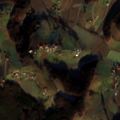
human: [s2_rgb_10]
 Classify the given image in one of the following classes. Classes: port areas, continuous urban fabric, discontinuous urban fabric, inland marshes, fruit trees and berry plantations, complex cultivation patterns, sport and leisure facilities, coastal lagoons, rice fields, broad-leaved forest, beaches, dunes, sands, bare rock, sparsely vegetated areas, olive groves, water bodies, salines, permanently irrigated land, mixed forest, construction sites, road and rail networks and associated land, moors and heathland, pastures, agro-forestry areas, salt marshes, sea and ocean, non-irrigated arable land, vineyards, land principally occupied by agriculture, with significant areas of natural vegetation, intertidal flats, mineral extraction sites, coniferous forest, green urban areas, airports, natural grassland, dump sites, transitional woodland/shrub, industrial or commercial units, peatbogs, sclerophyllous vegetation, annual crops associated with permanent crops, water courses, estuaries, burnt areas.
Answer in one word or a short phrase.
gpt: non-irrigated arable land, complex cultivation patterns, land principally occupied by agriculture, with significant areas of natural vegetation, broad-leaved forest